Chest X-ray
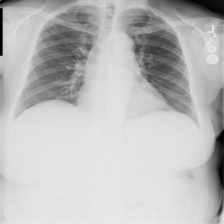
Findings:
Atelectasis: negative
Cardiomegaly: negative
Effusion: negative
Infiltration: negative
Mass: negative
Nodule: negative
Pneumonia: negative
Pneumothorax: negative
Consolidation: negative
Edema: negative
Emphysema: negative
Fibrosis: negative
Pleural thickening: negative
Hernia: negative